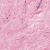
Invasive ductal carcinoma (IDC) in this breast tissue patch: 0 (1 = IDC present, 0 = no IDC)